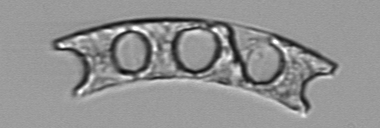
Label: Eucampia